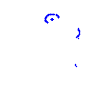
Particle: kaon